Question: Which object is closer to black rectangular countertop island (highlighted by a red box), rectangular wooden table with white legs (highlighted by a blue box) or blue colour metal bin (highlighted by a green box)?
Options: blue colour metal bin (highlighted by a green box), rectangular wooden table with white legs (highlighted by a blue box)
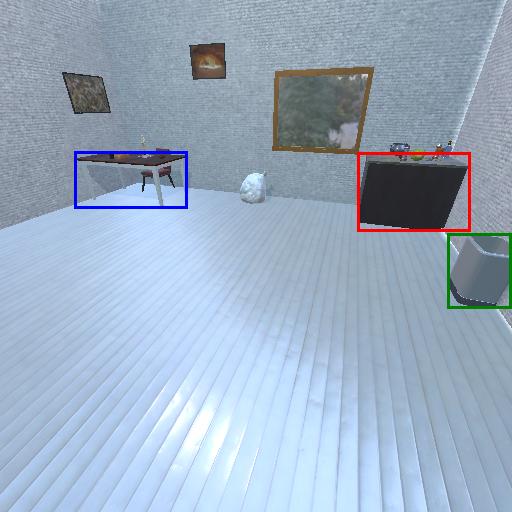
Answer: blue colour metal bin (highlighted by a green box)